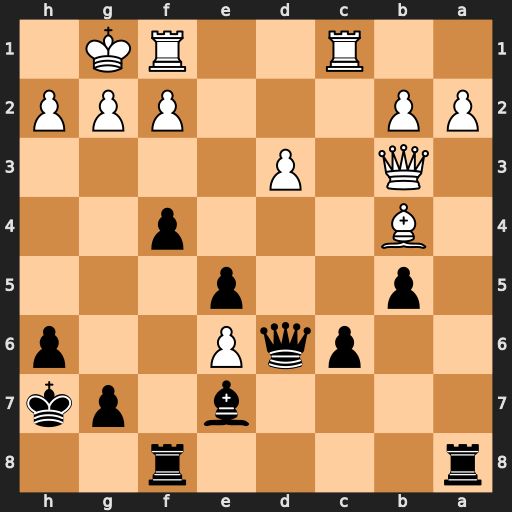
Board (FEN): r4r2/4b1pk/2pqP2p/1p2p3/1B3p2/1Q1P4/PP3PPP/2R2RK1
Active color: b
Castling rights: -
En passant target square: -
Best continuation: Qxb4 Qxb4 Bxb4